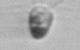
Label: Balanion